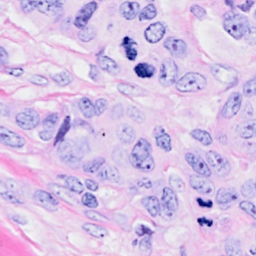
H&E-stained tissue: Breast